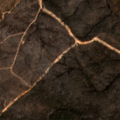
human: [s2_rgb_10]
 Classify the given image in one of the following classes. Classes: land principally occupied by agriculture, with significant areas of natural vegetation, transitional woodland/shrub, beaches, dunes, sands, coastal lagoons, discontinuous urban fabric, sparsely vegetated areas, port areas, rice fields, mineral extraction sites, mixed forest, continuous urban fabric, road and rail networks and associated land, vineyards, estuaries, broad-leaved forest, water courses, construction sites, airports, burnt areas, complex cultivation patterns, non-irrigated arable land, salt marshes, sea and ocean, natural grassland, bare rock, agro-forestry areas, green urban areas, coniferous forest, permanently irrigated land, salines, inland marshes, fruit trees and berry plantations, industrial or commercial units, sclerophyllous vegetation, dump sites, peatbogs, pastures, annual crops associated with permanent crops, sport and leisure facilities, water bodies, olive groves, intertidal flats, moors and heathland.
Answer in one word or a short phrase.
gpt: agro-forestry areas, broad-leaved forest, transitional woodland/shrub